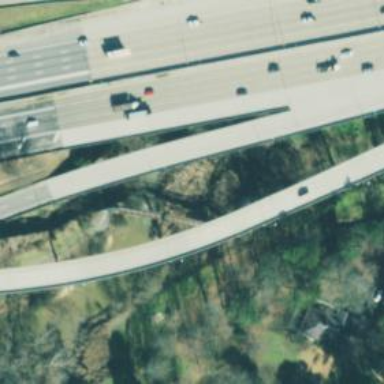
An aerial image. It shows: Culvert tunnel.